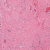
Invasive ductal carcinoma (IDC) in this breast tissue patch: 0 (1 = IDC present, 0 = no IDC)